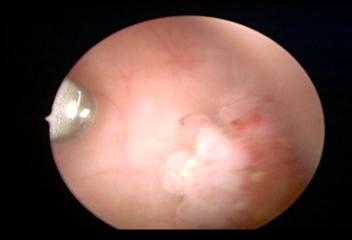
Modality: WLC
Class: Malignant
Subclass: LowGradePapillary
Lesion: L1
Stage: Ta
Morphology: Papillary
Bladder cancer association: Yes
Annotated structures: Tumor